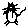
Label: cat